Question:
What does this mean and how can I fix it?
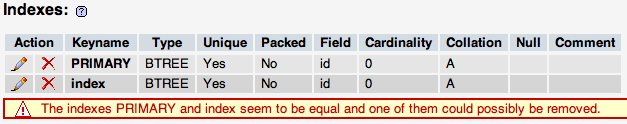
Answer: You have two separate indexes on the same field of your table ('id'). One of them is implied by having set 'id' as a 'PRIMARY KEY', the other you probably created explicitly. Only one of them is needed - having both of them may result in performance drop due to the additional index updates.
Just <URL> one of them to resolve this issue.
Having a 'PRIMARY KEY' or 'UNIQUE' constraint on a column (or field, if you wish) of a table essentially means that for each row inserted, the value of that column should be unique and therefore it should not already exist in the table. The naive approach would be to read all existing rows before inserting, but that would make the DB slow once a number of rows has been inserted.
In order to deal with this, most (all?) decent database engines will create indexes for such fields, so that they can quickly detect if a value already exists in the table, without having to scan all its rows.
As a result, manually creating indexes on fields declared 'PRIMARY KEY' or 'UNIQUE' not only is redudant, but it may also cause performance loss due to the duplication of the work needed to maintain the indexes.